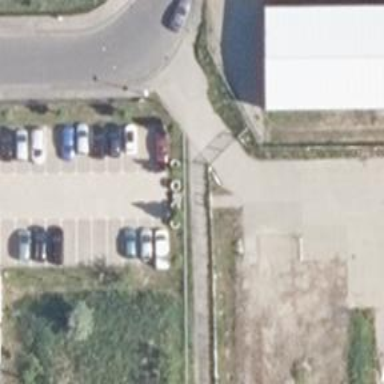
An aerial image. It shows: Parking aisle designated as service road.